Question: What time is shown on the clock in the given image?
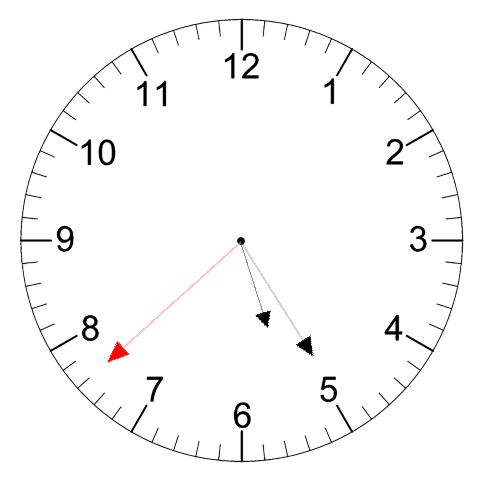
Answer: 05:24:38